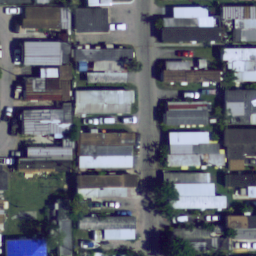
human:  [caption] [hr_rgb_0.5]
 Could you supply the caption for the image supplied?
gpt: Many mobile homes are closed to each other in the mobile home park .

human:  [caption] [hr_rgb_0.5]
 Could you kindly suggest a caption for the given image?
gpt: Many mobile homes arranged neatly in the mobile home park and some roads go through this area .

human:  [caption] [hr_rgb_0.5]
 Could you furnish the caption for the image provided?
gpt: Many mobile homes arranged neatly in the mobile home park .

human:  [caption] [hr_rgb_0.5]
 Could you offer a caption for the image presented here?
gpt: Lots of mobile homes with some cars parked at the roadside in the mobile home park .

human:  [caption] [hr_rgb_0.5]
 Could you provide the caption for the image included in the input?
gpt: Lots of mobile homes are closed to each other and some roads go through this area .